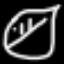
Label: leaf